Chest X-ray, AP view. Patient: 55 years old, sex M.
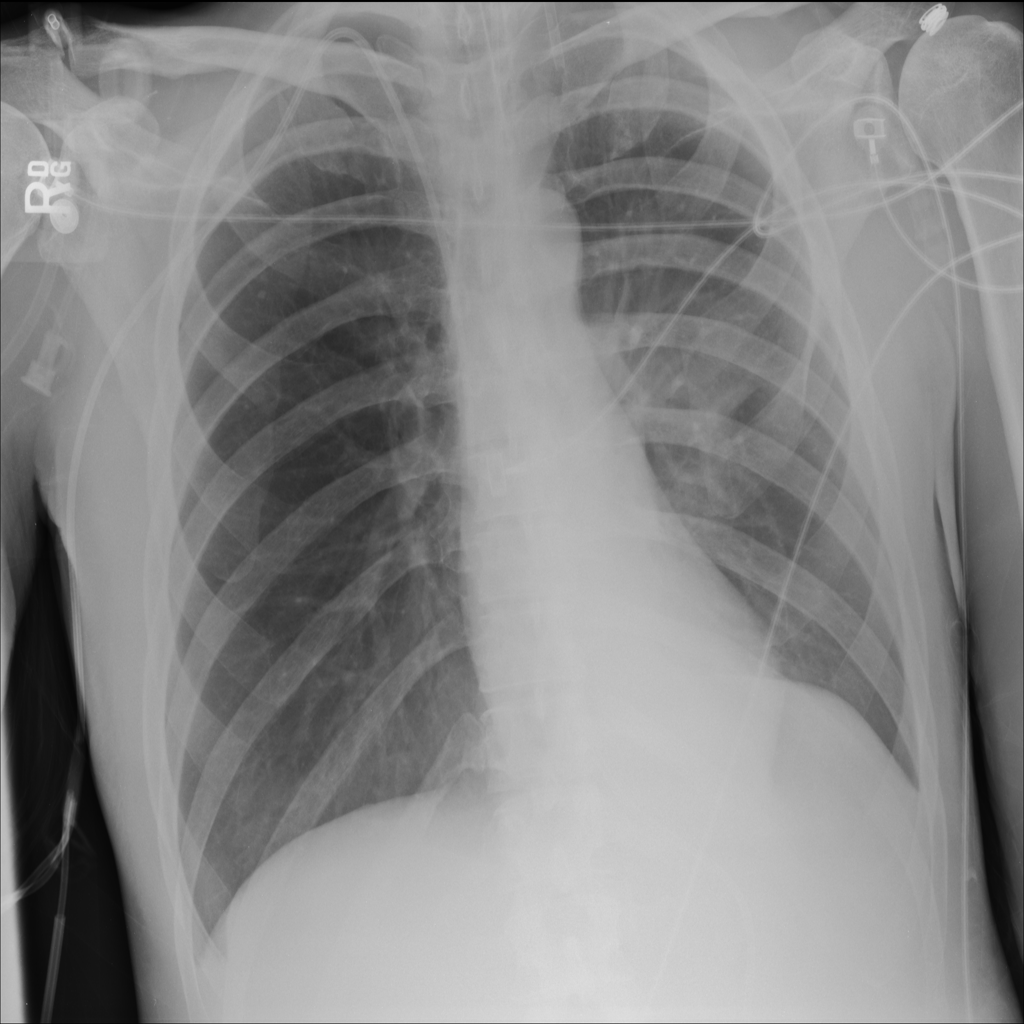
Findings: Atelectasis, Effusion